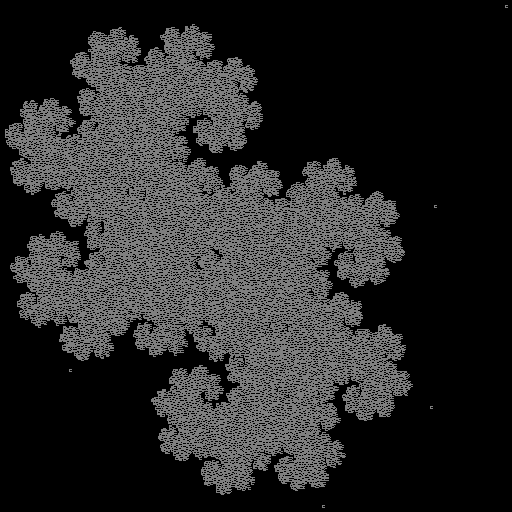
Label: dragon_curve